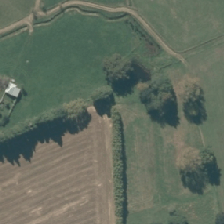
Land cover: shortrotation_cropland